【题型】解答题　【知识点】立体几何　【难度】medium
亭子是一种中国传统建筑，多建于园林，人们在欣赏美景的同时也能在亭子里休息、避雨、乘凉（如图 1）. 假设我们把亭子看成由一个圆锥 $P-O_1$ 与一个圆柱 $OO_1$ 构成的几何体 $\Omega$（如图 2）. 一般地，设圆锥 $P-O_1$ 中母线 $PB$ 与圆柱 $OO_1$ 底面半径 $OE$ 所成角的大小为 $\alpha$，当 $35^\circ < \alpha < 45^\circ$ 时，方能满足建筑要求. 已知圆锥高为 1.5 米，底面半径为 2.5 米，圆柱高为 3 米，底面半径为 2 米.

(1) 求几何体 $\Omega$ 的表面积；

(2) 如图 2，设 $E$ 为圆柱底面半圆弧 $CD$ 的三等分点，判断该亭子是否满足建筑要求.
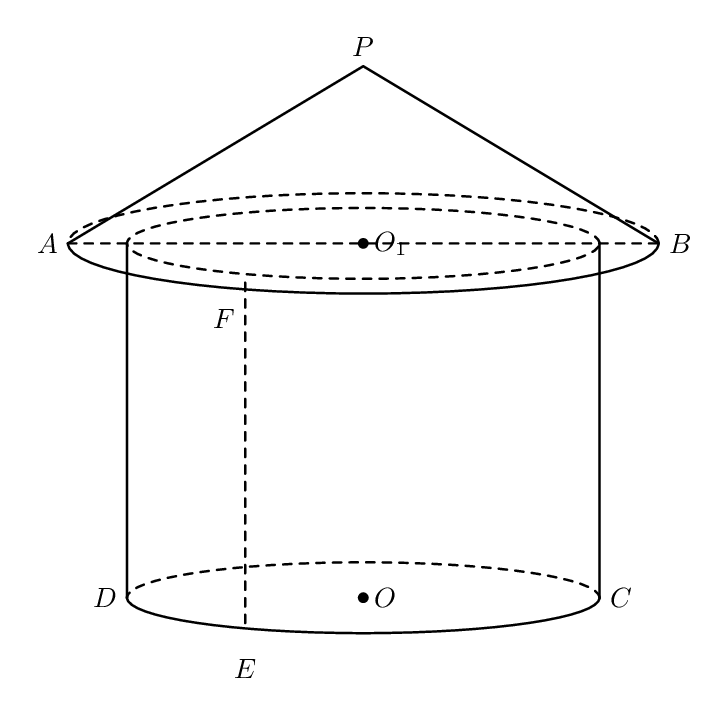
【解答】
【答案】 (1) $\frac{(5\sqrt{34}+73)\pi}{4}$

(2) 不满足建筑要求.

【分析】 (1) 圆锥的全面积加上圆柱的侧面积即得；

(2) 取 $PA$ 中点 $M$，连接 $MO_1$，得 $O_1M // PB$，从而得 $\angle MO_1F$ 是异面直线 $PB$ 与 $OE$ 所成的角或其补角，作 $MN // PO_1$ 交 $AO_1$ 于 $N$，计算出 $NF^2$，然后由余弦定理求解.

【详解】 (1) 由已知圆锥的母线长为 $l = \sqrt{1.5^2+2.5^2} = \frac{\sqrt{34}}{2}$，

所以所求表面积为 $S = \pi \times \frac{5}{2} \times \frac{\sqrt{34}}{2} + \pi \times \left(\frac{5}{2}\right)^2 + 2\pi \times 2 \times 3 = \frac{(5\sqrt{34}+73)\pi}{4}$；

(2) 取 $PA$ 中点 $M$，连接 $MO_1$，因为 $O_1$ 是 $AB$ 中点，所以 $O_1M // PB$，

$EF$ 是圆柱的一条母线，则 $O_1F // OE$，

所以 $\angle MO_1F$ 是异面直线 $PB$ 与 $OE$ 所成的角或其补角，

作 $MN // PO_1$ 交 $AO_1$ 于 $N$，则 $N$ 是 $AO_1$ 中点，且 $MN \perp$ 平面 $ABF$，

$NF \subset$ 平面 $ABF$，所以 $MN \perp NF$，

由已知 $PB = \frac{\sqrt{34}}{2}$，则 $MO_1 = \frac{\sqrt{34}}{4}$，

$MN = \frac{1}{2}PO_1 = \frac{3}{4}$，$O_1N = \frac{1}{2}AO_1 = \frac{5}{4}$，$O_1F=2$，$\angle NO_1F = \frac{\pi}{3}$，

$\therefore NF^2 = O_1N^2 + O_1F^2 - 2O_1N \cdot O_1F \cos\frac{\pi}{3} = \frac{25}{16} + 4 - 2 \times \frac{5}{4} \times 2 \times \frac{1}{2} = \frac{49}{16}$，

$\therefore MF^2 = MN^2 + NF^2 = \frac{9}{16} + \frac{49}{16} = \frac{58}{16}$，

$\cos \angle MO_1F = \frac{MO_1^2 + FO_1^2 - MF^2}{2MO_1 \cdot FO_1} = \frac{\frac{34}{16} + 4 - \frac{58}{16}}{2 \times \frac{\sqrt{34}}{4} \times 2} = \frac{5\sqrt{34}}{68}$，

$\cos \alpha = \frac{5\sqrt{34}}{68}$，$\frac{5\sqrt{34}}{68} < \frac{\sqrt{2}}{2}$，且 $\alpha$ 为锐角，

$\therefore 45^\circ < \alpha < 90^\circ$. 该亭子不满足建筑要求.

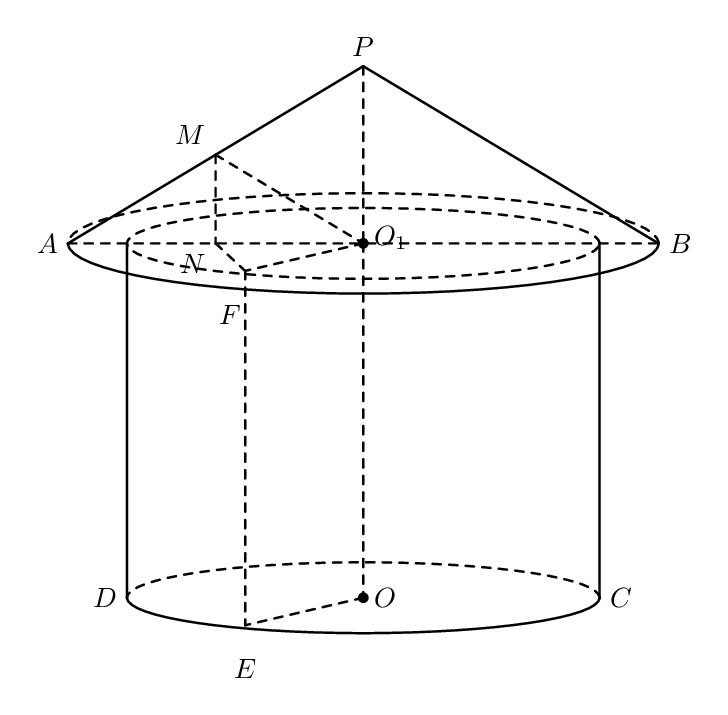